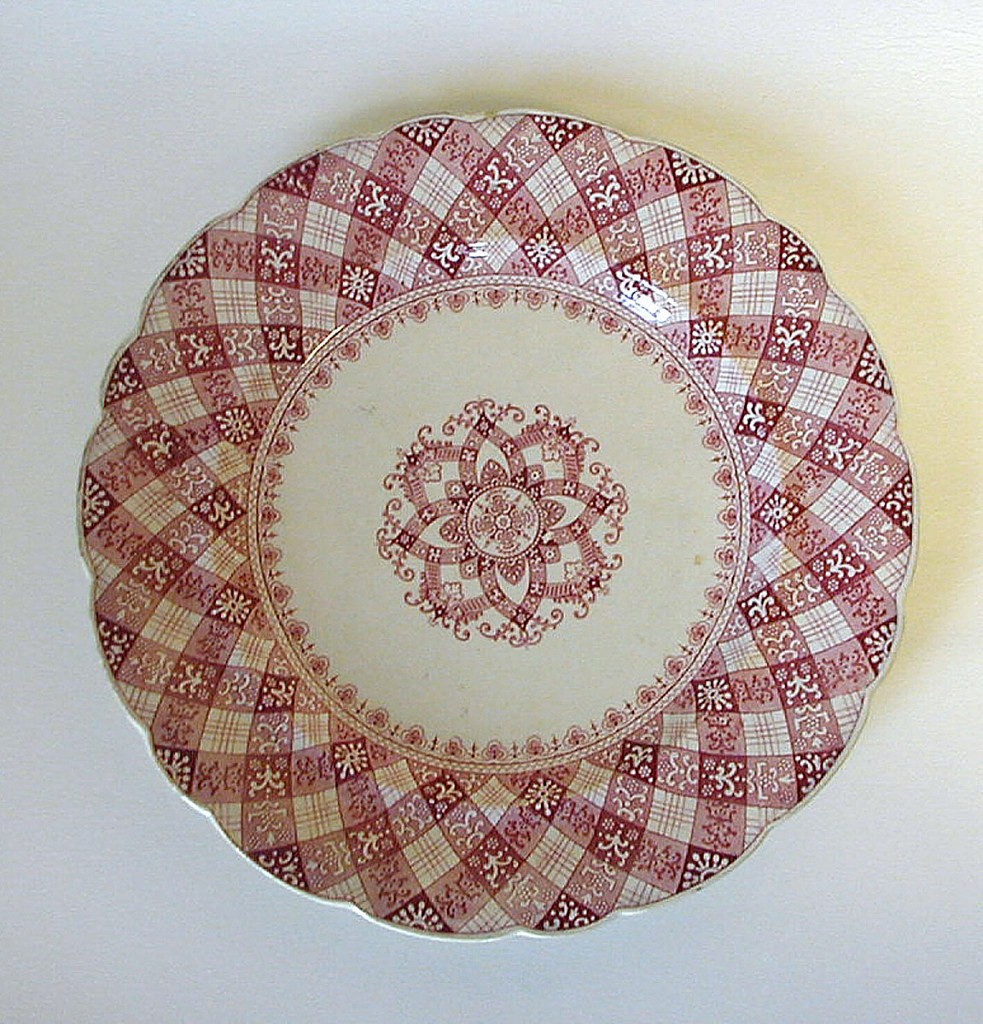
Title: "Caledonian"
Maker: Ridgway, Morley, Wear & Co., England, 1836 – 1842
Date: mid-19th century
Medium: Earthenware, transfer-printed decoration
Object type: Plate
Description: Red and white plate with "gingham" design around rim and a geometric design in center.